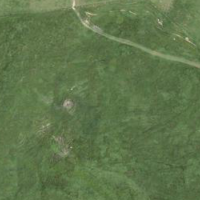
EUNIS habitat code: 26
Species observed at this site:
Gymnadenia conopsea